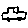
Label: car